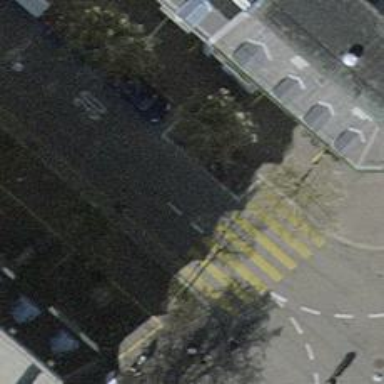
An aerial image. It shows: Bicycle repair station.